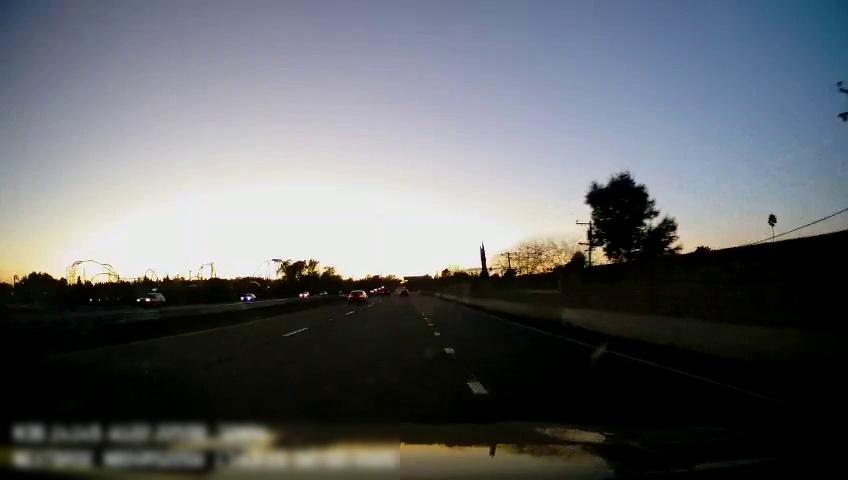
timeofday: Dusk/Dawn/Twilight
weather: Sunny
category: Drivable Space
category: Vehicles | Car
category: Vehicles | Car
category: Vehicles | Car
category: Vehicles | Car
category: Vehicles | Car
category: Lanes | Alternate Lane
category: Lanes | Alternate Lane
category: Lanes | Alternate Lane
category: Lanes | Alternate Lane
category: Traffic | Signs